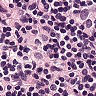
Metastatic tissue present: yes